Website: home-depot
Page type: account-selection
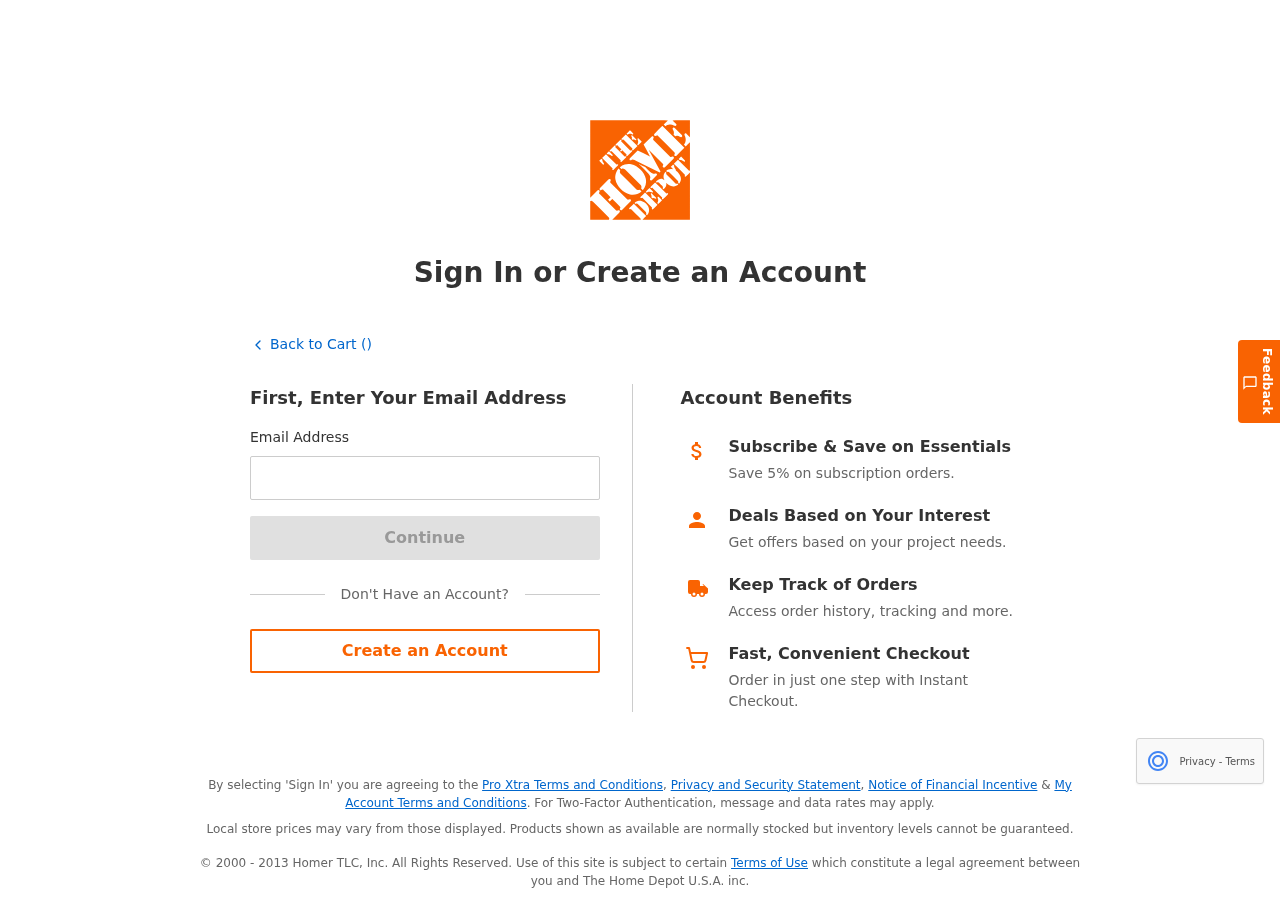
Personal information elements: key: PII_EMAIL
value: jennifer.hopkins@hotmail.com